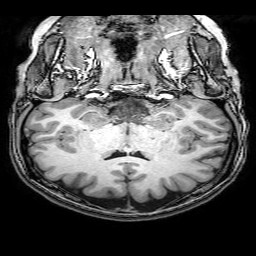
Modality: T1w
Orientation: sagittal
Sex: female
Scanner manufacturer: philips
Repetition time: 0.008079 s
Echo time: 0.00369 s